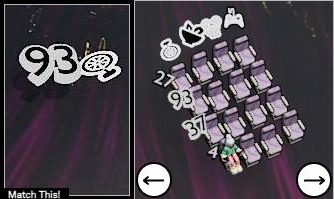
Task: seats
Answer: no